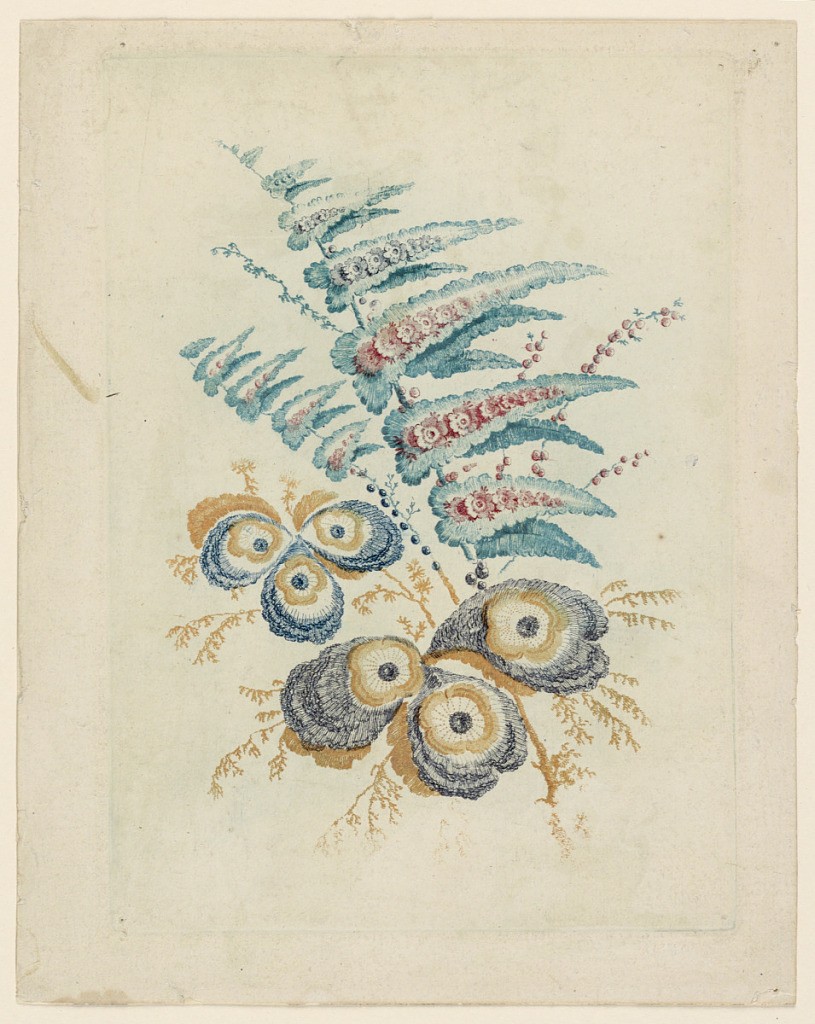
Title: Fantastic Flower Motif from Nouvelle Suitte de Cahiers de Fleurs Idéales
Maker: Jean-Baptiste Pillement, French, 1728–1808
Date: late 18th century
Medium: Etching a la poupée and colored inks on paper
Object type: Print
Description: An imagined flower arrangement - pennant-like leaves with small flowers emerge from stems at a diagonal within the composition. Below, smaller botanicals comprised of leaves and blossoms resemble peacock feathers. Etched lines articulated in teal, pink, purple, and ochre.